Question: I have been trying to get something like below in excel strictly by using formulae. Can someone let me know if this is possible in anyway?

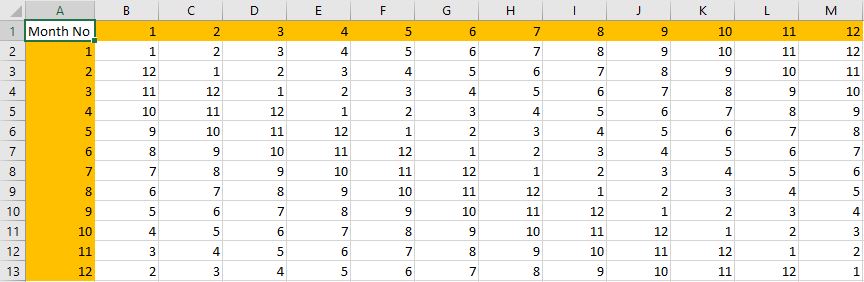
Answer: For example in 'B2':
'''
=IF(COLUMN()-(ROW()-1)>0,COLUMN()-(ROW()-1),COLUMN()-ROW()+13)
'''